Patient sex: M
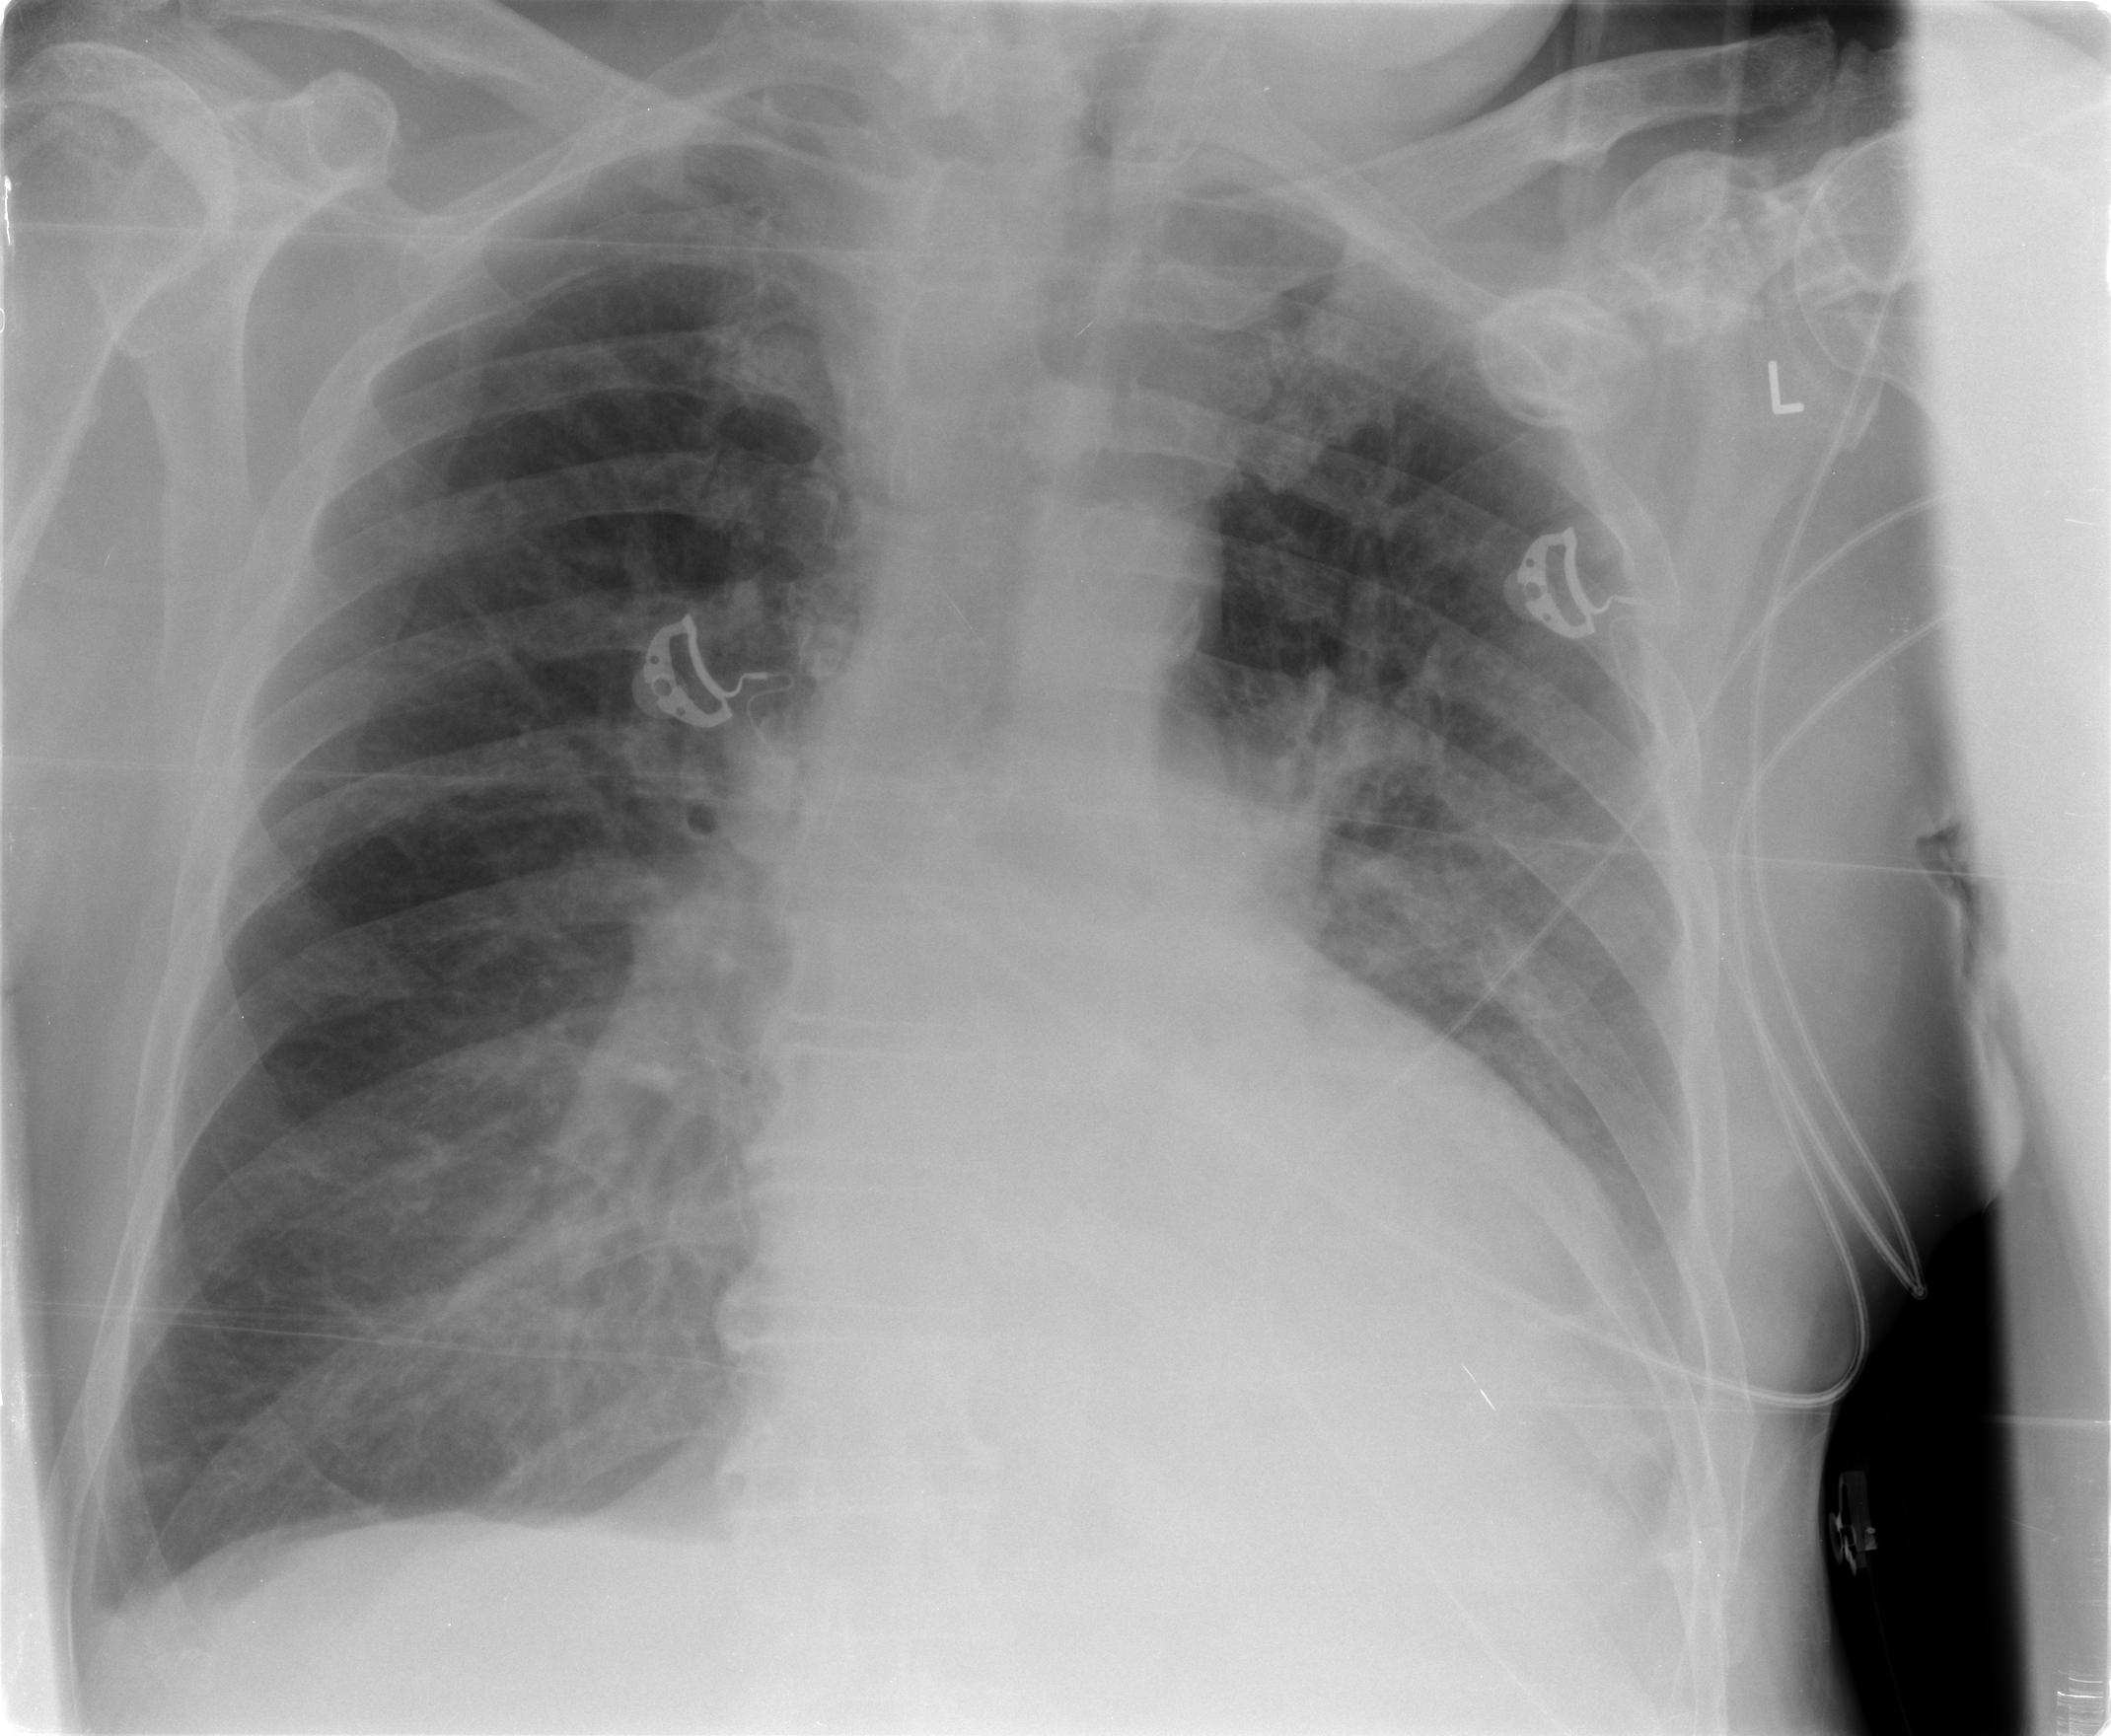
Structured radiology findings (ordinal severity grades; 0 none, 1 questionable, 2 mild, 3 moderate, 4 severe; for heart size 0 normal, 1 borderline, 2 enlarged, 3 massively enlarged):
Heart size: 2
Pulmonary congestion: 1
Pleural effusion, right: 1
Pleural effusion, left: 2
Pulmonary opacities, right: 0
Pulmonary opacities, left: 0
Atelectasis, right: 0
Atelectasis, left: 2